Field crop: maize
Growth stage: 1
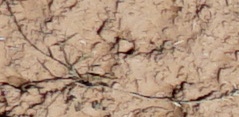
Species: lolium